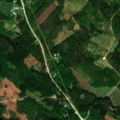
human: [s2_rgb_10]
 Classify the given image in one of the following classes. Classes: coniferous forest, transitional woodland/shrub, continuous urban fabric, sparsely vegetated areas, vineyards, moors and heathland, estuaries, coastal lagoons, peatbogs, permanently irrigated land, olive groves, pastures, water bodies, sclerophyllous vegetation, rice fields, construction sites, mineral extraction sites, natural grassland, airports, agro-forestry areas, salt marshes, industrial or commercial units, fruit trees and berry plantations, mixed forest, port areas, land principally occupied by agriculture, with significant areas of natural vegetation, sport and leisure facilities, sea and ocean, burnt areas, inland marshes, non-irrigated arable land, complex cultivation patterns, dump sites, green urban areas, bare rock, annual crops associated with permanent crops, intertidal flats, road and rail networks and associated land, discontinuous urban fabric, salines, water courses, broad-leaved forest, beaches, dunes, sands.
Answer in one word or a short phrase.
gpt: mixed forest, water bodies